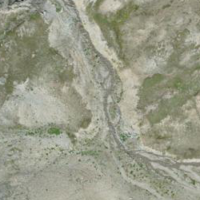
EUNIS habitat code: 48
Species observed at this site:
Ranunculus glacialis